Question: I'm getting started to XNA and I want to build a basic 2D tile-based engine.
So far i've allready made some car steering maths and handling but NO COLLISION yet.
Now I've decidet to make the car destructible, so when i hit a wall, the area of the car will be bumped.

The center part of the car remains the same, but when an other car hits the players car from the left side, I want to replace the "normal" image of the left side with the "bumped" image from the left side.
My problem is, that i dont even now how to GROUP all the parts of the car ( there will also be Front and back lights added ) so when I drive all the parts are following.
So far i have a simple and class like this:
'''
public Car() {
Vector2D Position;
float Rotation;
Vector2D Direction;
Texture2D BaseTexture;
List<CarParts> Parts;
}
public CarParts() {
Vector2D RelativePosition;
Texture2D Testure;
}
'''
where:
'''
List[0] = FrontPart;
List[1] = FrontLeftPart;
List[2] = FrontRightPart;
List[3] = LeftPart;
List[4] = RightPart;
List[5] = RearLeftPart;
List[6] = RearRightPart;
List[7] = ReartPart;
'''
How can i make those CHILDS move with the Main Car ?
deg EDIT: or is there another way to make that happen ?
Thanks for all your help !
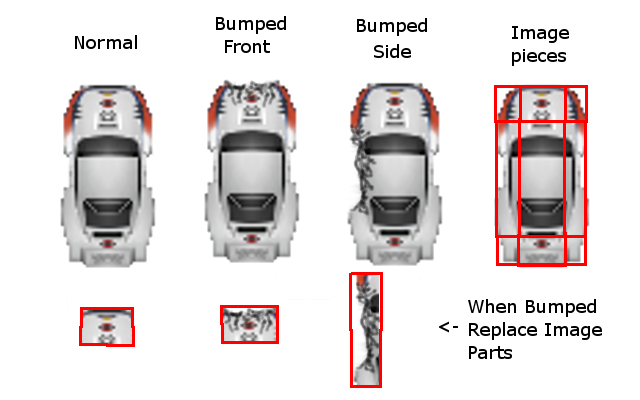
Answer: If you are using 'SpriteBatch', then the way to handle this is with careful setting of the parameter to the 'Draw' method (<URL>. In this answer where I say "sprite" I mean a single call to 'Draw' - so your car will be made up of multiple sprites.
The origin parameter sets the origin from where position, scaling and rotation of your sprite takes place.
The origin position is interpreted as relative to the top-left corner of the source rectangle of your sprite. (If you do not specify a source rectangle, a source rectangle that covers the entire texture is assumed). The origin is specified in units that match pixels in the source texture.
So - you should maintain a list of the 9 textures (or 9 source rectangles, if you are using sprite sheets) that make up the different parts of your car. And, also, for each part, store an origin position.
The origin positon that you set for each sprite will be '(centre of car) - (top left of sprite)'.

So for the centre sprite in the car, it will be approximately in the centre of the rectangle. For the top left corner of the car, it will be positive on both axes but beyond the boundaries of the sprite. For the bottom right corner, the origin will be negative on both axes therefore outside the sprite boundary. And so on for the other parts.
Then, simply draw all 9 sprites that make up your car, each one having a source-rectangle/texture and origin. But each one having position, scale, and rotation.
No need to mess around with matrices or anything :)